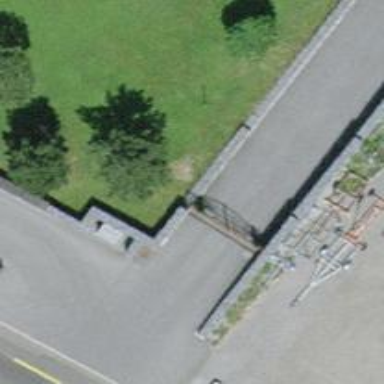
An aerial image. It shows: Gate.